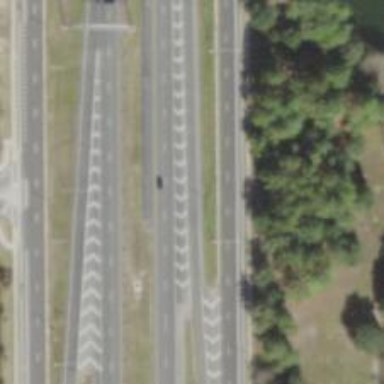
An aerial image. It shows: Motorway link road with diamond junction.